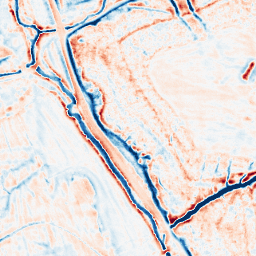
Category: edge_preserving
Decomposition family: bilateral
Decomposition parameters: d: 15
sigma_color: 25
sigma_space: 25
Upsampling method: sinc_blackman
Upsampling parameters: scale: 8
kernel_size: 16
Upsampling scale: 8